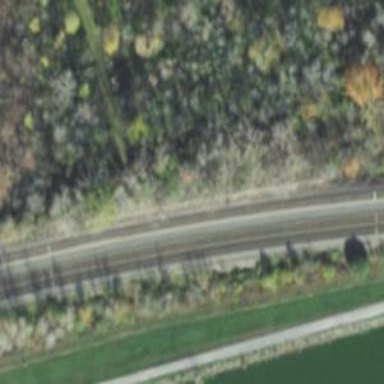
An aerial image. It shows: Railway track.